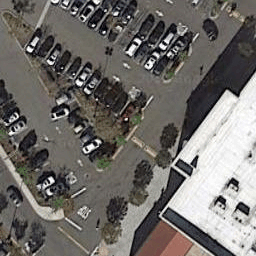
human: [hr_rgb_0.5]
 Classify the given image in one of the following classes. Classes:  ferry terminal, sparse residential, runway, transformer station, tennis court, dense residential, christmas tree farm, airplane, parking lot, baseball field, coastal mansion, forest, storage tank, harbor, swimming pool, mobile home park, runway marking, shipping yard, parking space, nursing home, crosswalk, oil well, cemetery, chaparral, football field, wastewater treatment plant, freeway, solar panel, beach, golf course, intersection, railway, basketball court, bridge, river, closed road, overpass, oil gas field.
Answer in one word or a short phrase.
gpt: parking lot